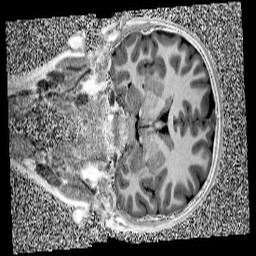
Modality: UNIT1
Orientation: coronal
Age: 11
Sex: male
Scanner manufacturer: siemens
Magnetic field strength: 3 T
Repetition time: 4 s
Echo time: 0.00299 s